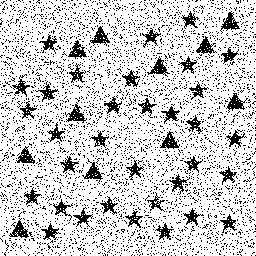
Squares: 0
Triangles: 11
Stars: 33
Total shapes: 44